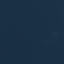
Land use / land cover: SeaLake